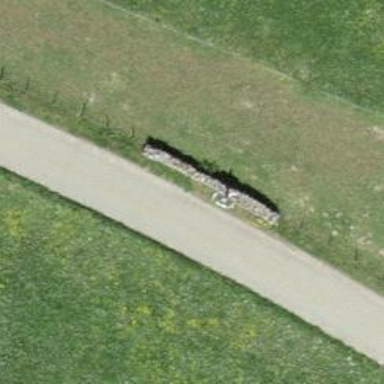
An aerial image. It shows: Historic wayside cross.